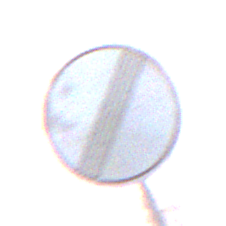
Verkehrszeichen: EndeSaemtlicherBegrenzungen
Umgebung: Outdoor, Nature
Tageszeit: SunriseSunset
Wetter: Clear
Licht: Natural
Jahreszeit: NotSpecified
Kontrast: LowContrast